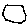
Label: hexagon